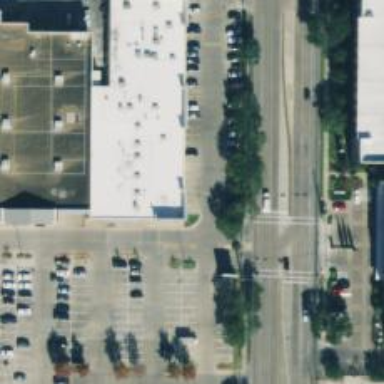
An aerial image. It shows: Parking space.